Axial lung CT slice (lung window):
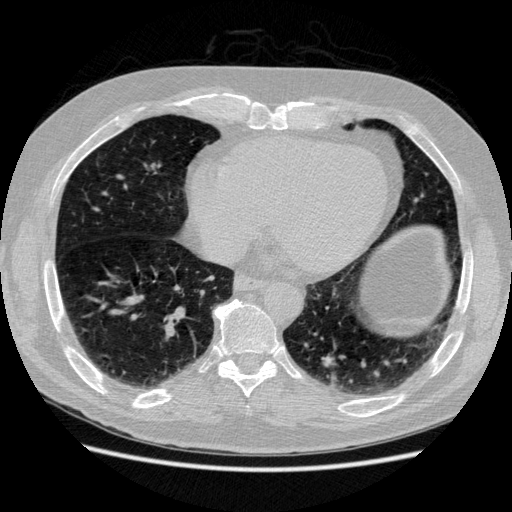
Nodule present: no